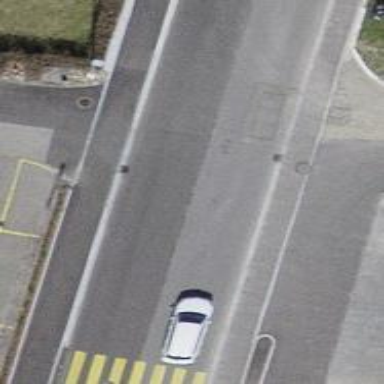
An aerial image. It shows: Primary highway with asphalt surface and designated lane for cyclists.